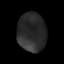
Tissue: lung
Cell type: Epithelial cells
Senescence score: 0.6148
Nuclear area (px): 1083
Mean DAPI intensity: 43.036